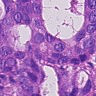
Metastatic tissue present: yes